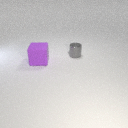
small gray metal cylinder behind large purple rubber cube